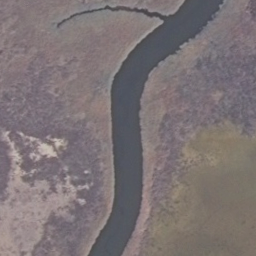
Label: river